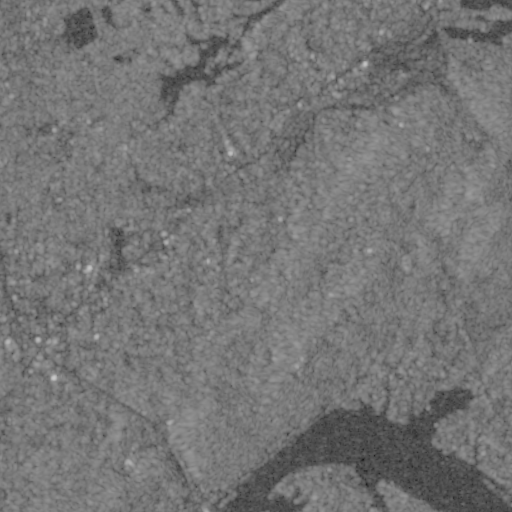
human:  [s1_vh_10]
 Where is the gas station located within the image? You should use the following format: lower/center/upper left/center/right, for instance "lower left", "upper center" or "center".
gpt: The gas station is located in the lower left of the image.
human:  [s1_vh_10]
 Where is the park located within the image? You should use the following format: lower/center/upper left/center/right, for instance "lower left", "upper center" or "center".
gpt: The park is located in the upper right of the image.
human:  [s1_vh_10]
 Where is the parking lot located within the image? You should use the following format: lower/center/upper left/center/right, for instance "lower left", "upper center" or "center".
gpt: The parking lot is located in the upper center of the image.
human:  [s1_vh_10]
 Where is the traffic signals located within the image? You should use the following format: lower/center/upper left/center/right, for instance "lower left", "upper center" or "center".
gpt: The traffic signals is located in the lower left of the image.
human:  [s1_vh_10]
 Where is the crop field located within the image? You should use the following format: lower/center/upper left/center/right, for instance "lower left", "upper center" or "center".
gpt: There is no crop field in the image.

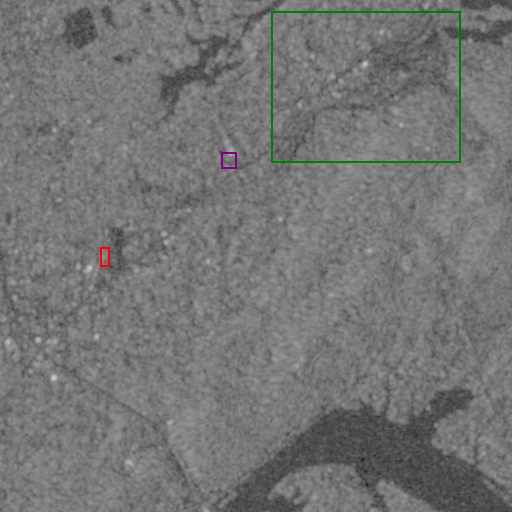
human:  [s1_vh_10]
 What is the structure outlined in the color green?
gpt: The structure outlined in green is a park.
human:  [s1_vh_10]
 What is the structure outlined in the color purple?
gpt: The structure outlined in purple is a parking lot.
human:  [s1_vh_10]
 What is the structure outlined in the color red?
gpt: The structure outlined in red is a building.
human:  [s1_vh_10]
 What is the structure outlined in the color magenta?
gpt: There is no magenta outline.